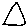
Label: triangle